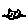
Label: cat